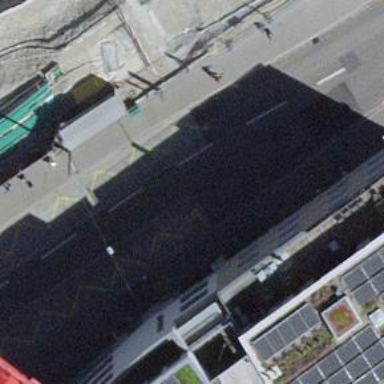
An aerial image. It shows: Public transport stop position.